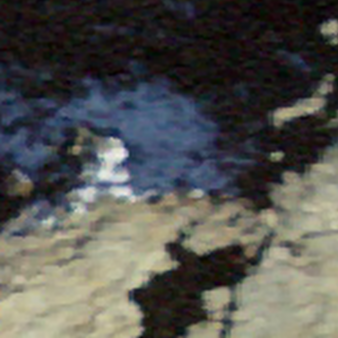
Label: other